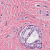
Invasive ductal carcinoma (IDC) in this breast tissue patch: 0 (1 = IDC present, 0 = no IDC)